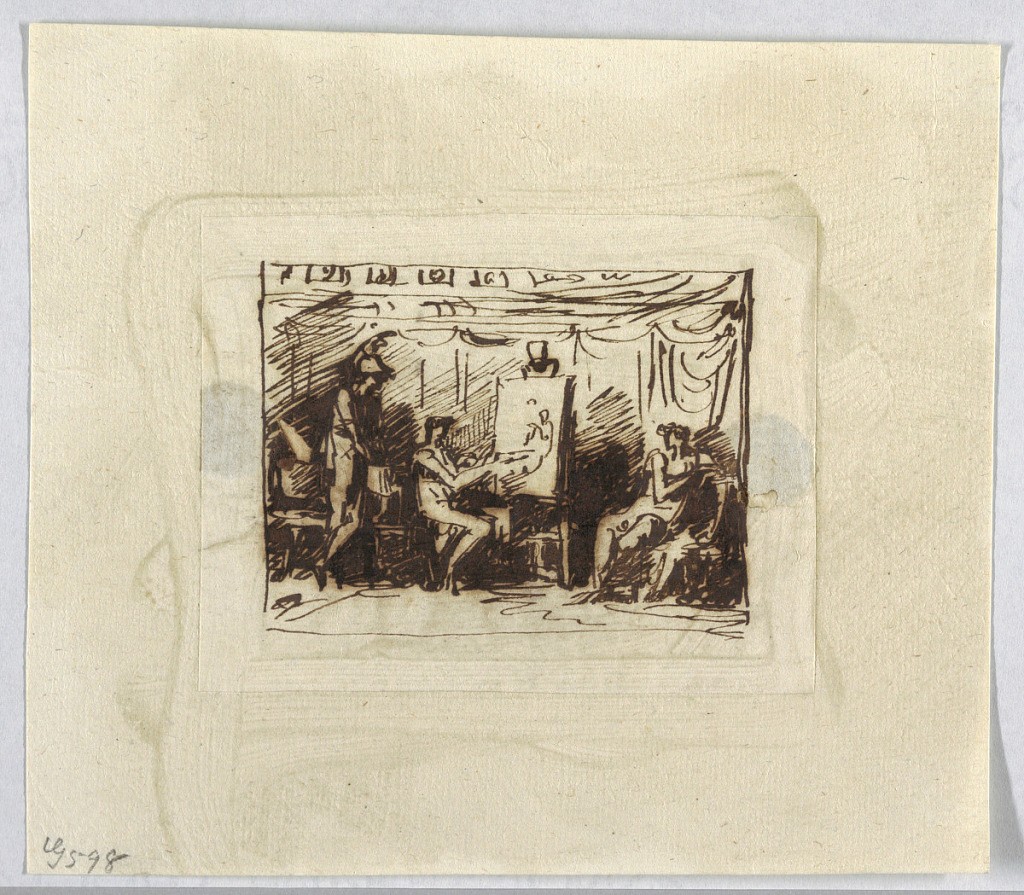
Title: Figural Scene with Artist Drawing Female Figure While Man Watches from Behind
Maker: Felice Giani, Italian, 1758–1823
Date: late 18th–early 19th century
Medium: Pen and brown ink on cream laid paper
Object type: Drawing
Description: Figural scene in an interior setting with hanging cloth around room.  Artist, at center, draws or paints female figure, at right, while a man stands, watching, from the left behind the artist.